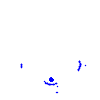
Particle: electron